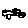
Label: car